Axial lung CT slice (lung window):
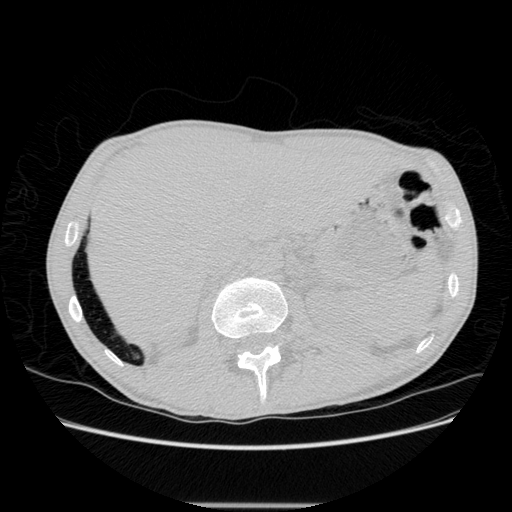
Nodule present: no